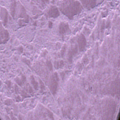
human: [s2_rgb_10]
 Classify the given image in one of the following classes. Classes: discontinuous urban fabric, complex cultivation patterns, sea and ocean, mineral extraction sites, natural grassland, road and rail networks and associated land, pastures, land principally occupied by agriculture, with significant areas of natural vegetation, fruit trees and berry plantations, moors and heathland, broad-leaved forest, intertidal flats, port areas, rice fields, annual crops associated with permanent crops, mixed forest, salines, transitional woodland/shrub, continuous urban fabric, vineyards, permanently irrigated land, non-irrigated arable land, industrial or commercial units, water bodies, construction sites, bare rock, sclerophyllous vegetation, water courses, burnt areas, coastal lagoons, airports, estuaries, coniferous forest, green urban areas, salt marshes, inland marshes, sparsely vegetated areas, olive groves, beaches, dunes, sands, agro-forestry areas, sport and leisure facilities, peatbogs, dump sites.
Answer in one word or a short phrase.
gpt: sea and ocean